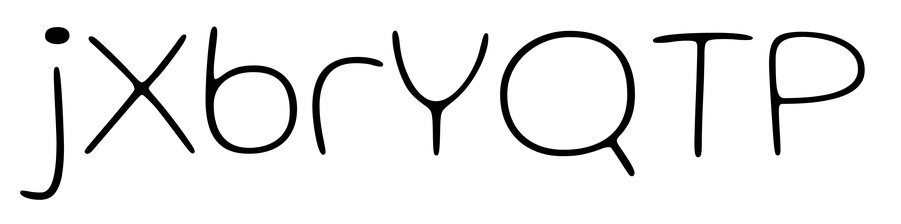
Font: Gluten_Thin